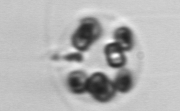
Label: Phaeocystis